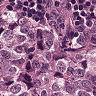
Metastatic tissue present: yes